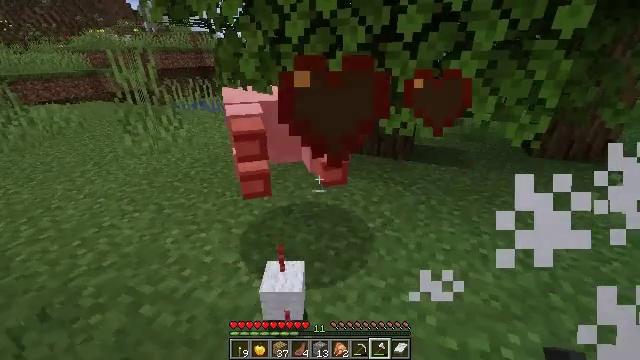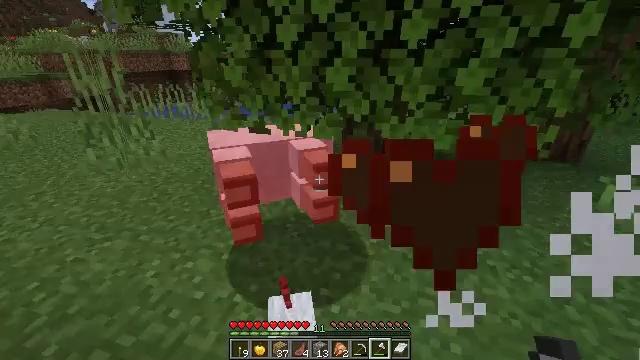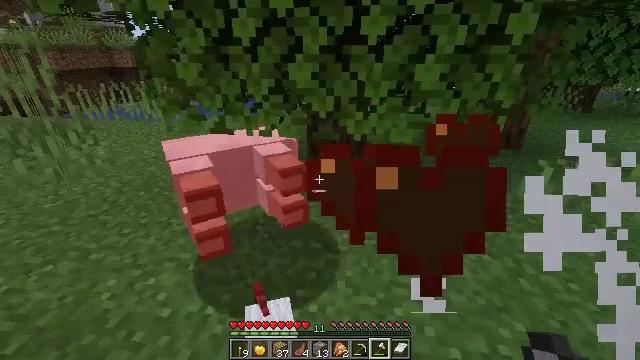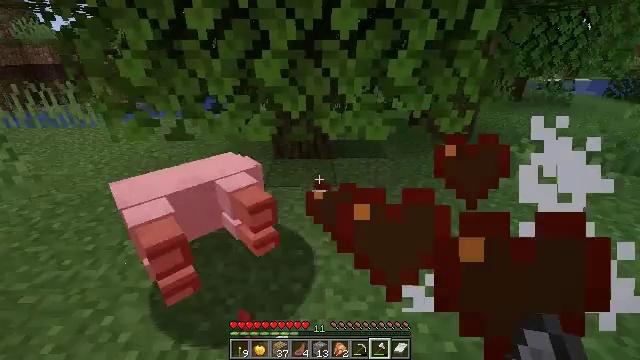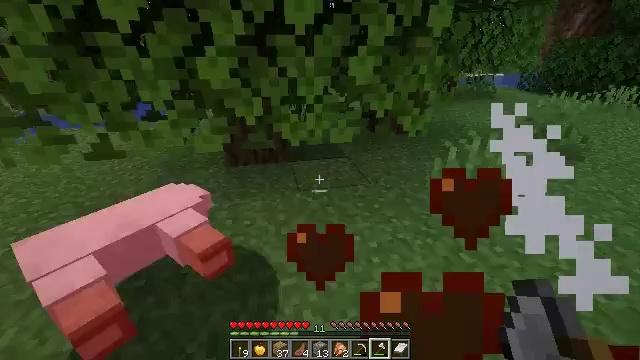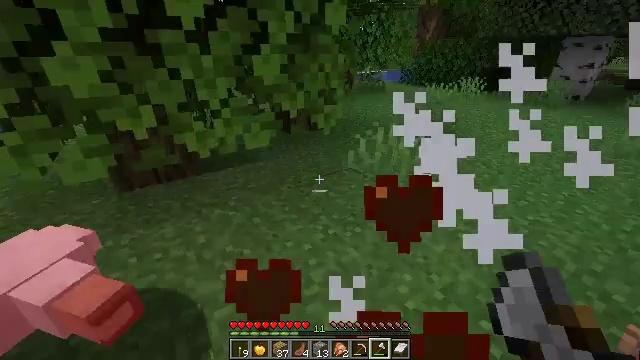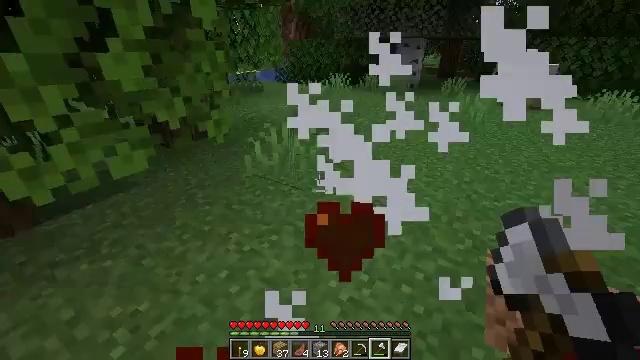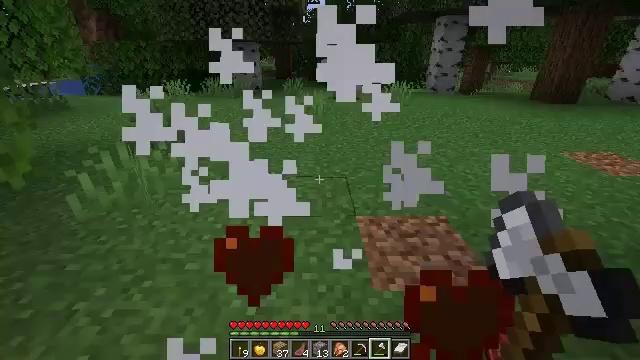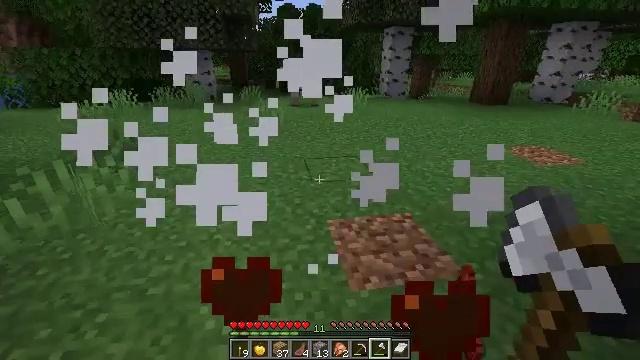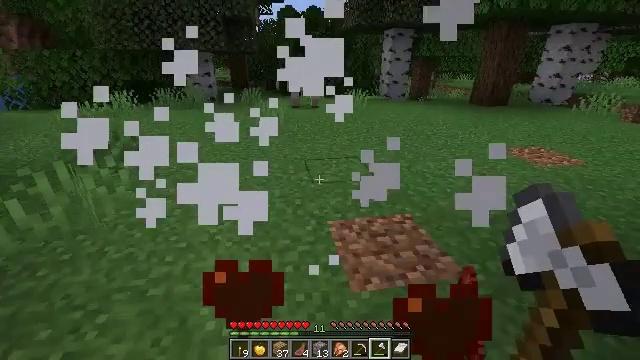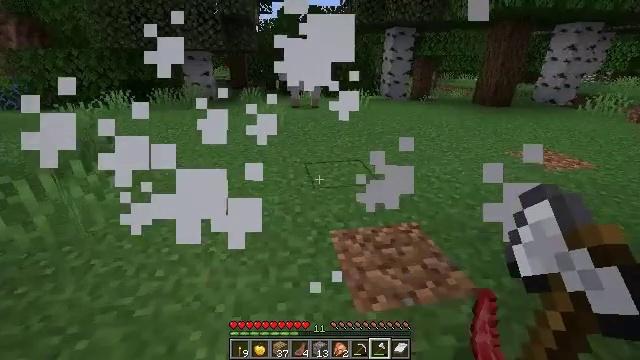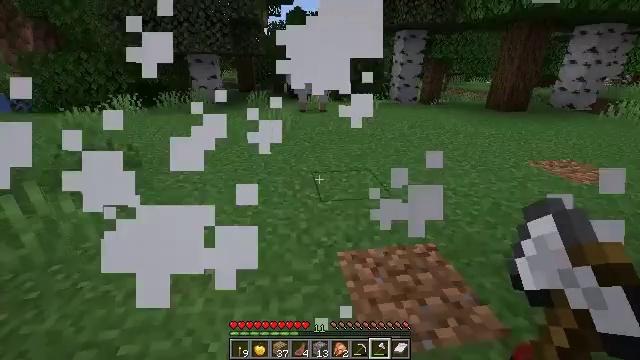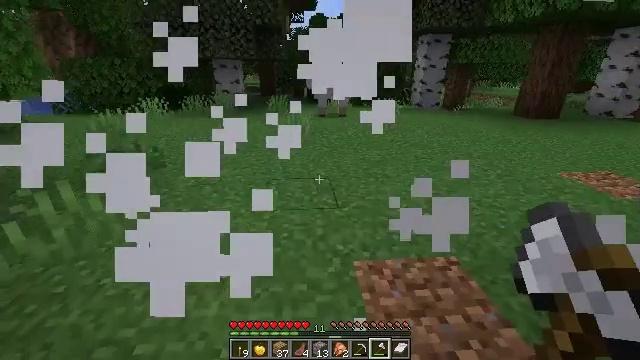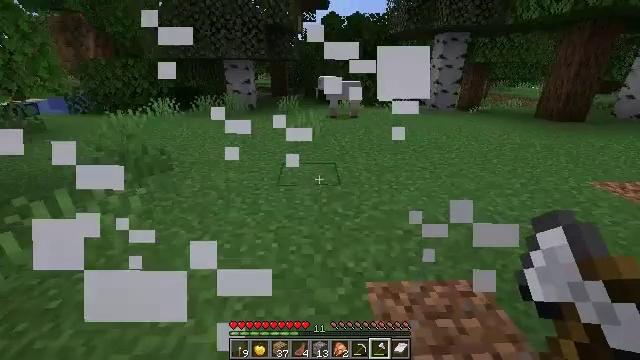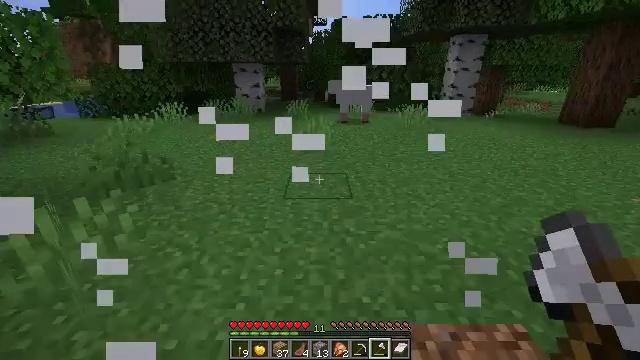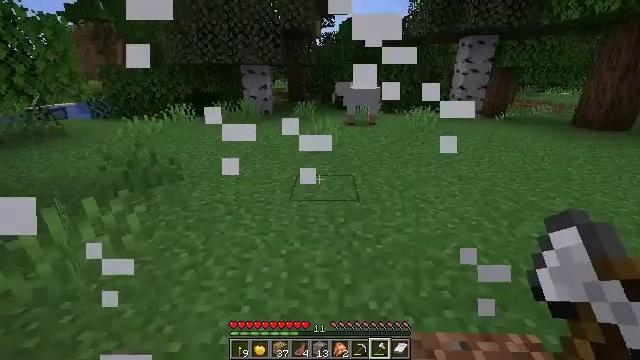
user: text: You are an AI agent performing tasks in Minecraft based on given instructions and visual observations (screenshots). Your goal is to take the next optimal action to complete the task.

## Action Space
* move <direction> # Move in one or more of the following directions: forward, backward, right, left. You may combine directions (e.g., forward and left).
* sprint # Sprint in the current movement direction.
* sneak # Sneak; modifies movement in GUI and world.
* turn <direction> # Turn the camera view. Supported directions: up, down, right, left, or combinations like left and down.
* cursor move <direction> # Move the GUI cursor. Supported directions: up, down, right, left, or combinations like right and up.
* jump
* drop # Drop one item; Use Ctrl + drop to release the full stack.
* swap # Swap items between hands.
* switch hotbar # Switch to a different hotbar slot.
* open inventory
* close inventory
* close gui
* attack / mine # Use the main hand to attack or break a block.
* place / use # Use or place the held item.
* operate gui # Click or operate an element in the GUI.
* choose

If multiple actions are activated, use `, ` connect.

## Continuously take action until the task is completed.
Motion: motion action
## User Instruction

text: Hunt a sheep.
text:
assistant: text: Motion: move forward and move left, turn right
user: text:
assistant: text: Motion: move forward and move left, turn right
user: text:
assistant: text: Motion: move forward, turn right
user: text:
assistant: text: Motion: move forward, turn right
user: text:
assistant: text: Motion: move forward, turn right
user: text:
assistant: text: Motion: turn right
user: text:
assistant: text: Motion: turn right
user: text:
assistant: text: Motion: turn right and up
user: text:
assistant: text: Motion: move forward
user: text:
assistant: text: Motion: move forward
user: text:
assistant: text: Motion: move forward, turn left
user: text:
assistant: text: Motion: move forward, turn left
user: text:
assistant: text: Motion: move forward, turn left
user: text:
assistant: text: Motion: move forward, turn left
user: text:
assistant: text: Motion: move forward, sprint, turn left
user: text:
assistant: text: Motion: move forward, sprint, turn left
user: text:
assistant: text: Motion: move forward, sprint
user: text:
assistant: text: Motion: move forward, sprint
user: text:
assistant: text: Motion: move forward, turn right and up
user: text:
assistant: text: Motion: move forward, turn right and up
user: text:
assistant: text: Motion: move forward, turn right and up
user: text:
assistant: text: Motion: move forward, turn right
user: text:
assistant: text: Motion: move forward
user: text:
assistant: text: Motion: move forward
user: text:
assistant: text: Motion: move forward
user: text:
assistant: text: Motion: move forward
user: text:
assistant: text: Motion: move forward
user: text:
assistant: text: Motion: move forward
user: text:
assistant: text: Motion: move forward
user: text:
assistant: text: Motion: move forward